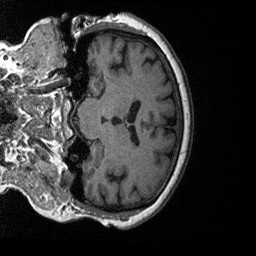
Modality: T1w
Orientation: coronal
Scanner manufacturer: siemens
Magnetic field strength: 3 T
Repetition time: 2.3 s
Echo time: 0.00226 s